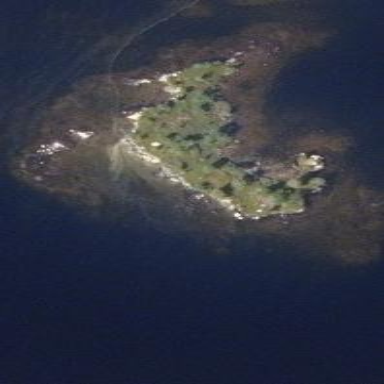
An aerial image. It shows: Islet.